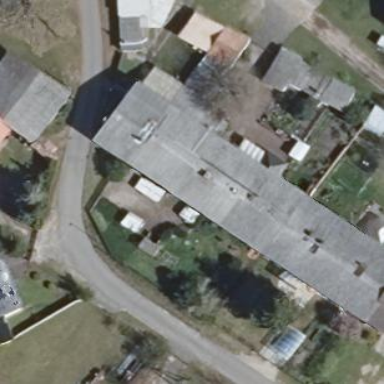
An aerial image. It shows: Gabled house with grey roof oriented along the building.